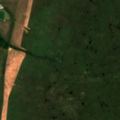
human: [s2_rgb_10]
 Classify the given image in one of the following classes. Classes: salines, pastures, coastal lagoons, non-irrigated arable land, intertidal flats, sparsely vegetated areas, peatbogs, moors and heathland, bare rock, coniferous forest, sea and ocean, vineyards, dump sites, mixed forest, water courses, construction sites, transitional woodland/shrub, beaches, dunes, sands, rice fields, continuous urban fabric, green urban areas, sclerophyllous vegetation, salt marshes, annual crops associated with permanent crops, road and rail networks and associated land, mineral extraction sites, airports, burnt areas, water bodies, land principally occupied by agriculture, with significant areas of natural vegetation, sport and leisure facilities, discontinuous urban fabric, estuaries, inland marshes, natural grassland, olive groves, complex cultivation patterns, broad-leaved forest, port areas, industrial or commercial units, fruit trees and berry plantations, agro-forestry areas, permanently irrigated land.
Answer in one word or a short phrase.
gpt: discontinuous urban fabric, pastures, inland marshes